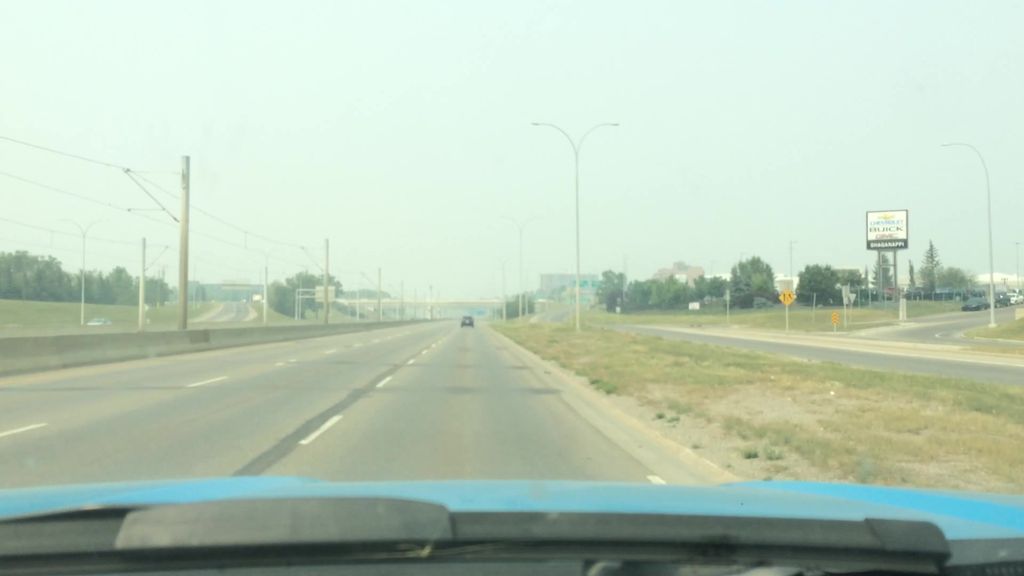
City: calgary